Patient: sex F, age 77
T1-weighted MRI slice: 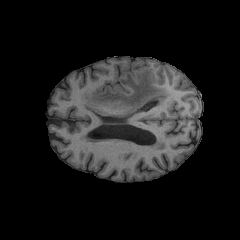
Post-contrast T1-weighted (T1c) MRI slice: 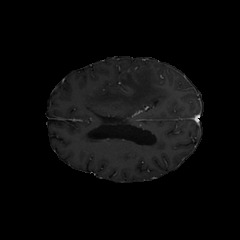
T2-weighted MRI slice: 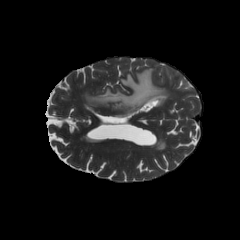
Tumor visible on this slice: yes
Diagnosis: Glioblastoma, IDH-wildtype
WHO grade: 4